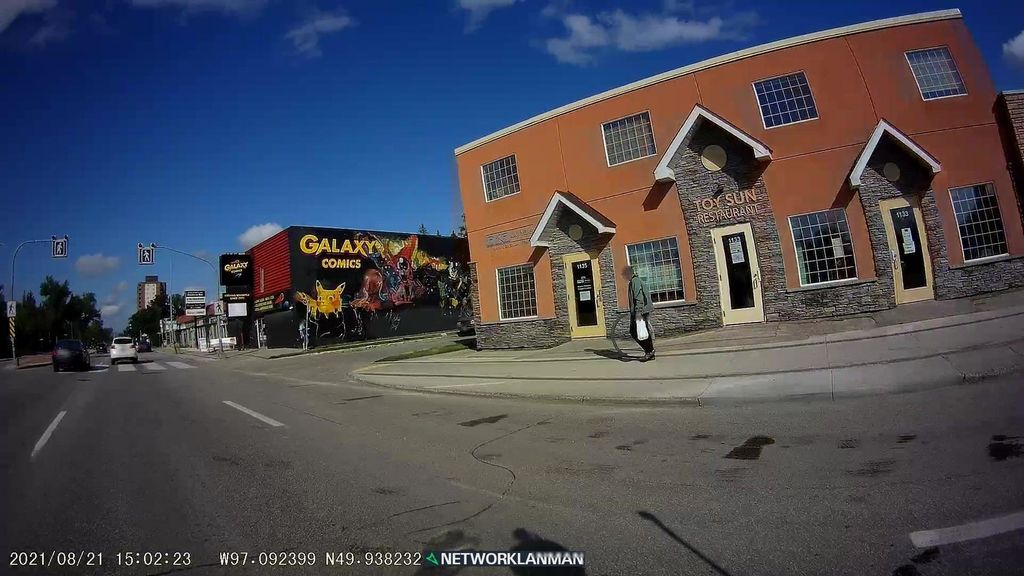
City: winnipeg